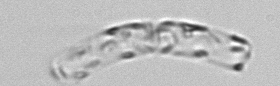
Label: Guinardia_striata